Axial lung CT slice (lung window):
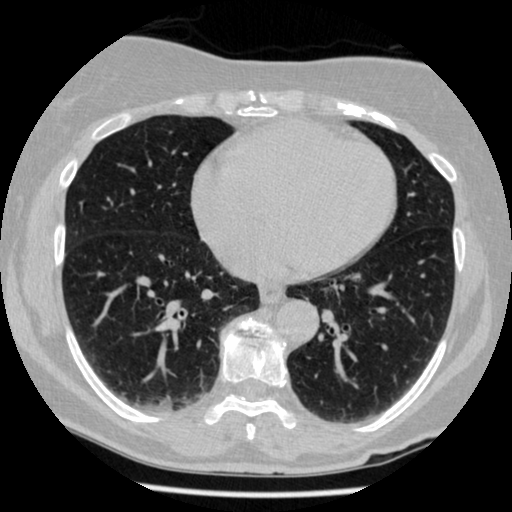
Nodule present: no